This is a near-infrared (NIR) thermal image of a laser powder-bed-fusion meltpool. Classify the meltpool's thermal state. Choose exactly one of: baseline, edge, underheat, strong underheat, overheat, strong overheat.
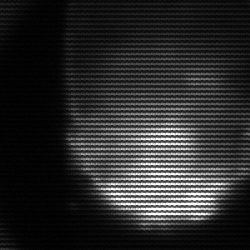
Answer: edge